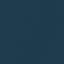
Land use / land cover: SeaLake